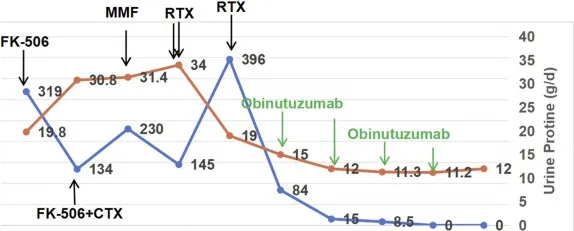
Clinical course, proteinuria, phospholipase A2 receptor antibody (PLA2R Ab), albumin and creatinine level in the case. (B): Proteinuria and PLA2R Ab trends in relation to the treatments.
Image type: pathology (fish)